Question: I work with this <URL> to enable picking on the legend :
'''
# -*- coding: utf-8 -*-
import os
import numpy as np
import matplotlib.pyplot as plt
t = np.arange(0.0, 0.2, 0.1)
y1 = 2*np.sin(2*np.pi*t)
y2 = 4*np.sin(2*np.pi*2*t)
fig = plt.figure()
ax = fig.add_subplot(111)
ax.set_title('Click on legend line to toggle line on/off')
line1, = ax.plot(t, y1, lw=2, color='red', label='1 HZ')
line2, = ax.plot(t, y2, lw=2, color='blue', label='2 HZ')
leg = ax.legend(loc='upper left', fancybox=True, shadow=True)
leg.get_frame().set_alpha(0.4)
# we will set up a dict mapping legend line to orig line, and enable
# picking on the legend line
lines = [line1, line2]
lined = dict()
for legline, origline in zip(leg.get_lines(), lines):
legline.set_picker(5) # 5 pts tolerance
lined[legline] = origline
def onpick(event):
# on the pick event, find the orig line corresponding to the
# legend proxy line, and toggle the visibility
legline = event.artist
origline = lined[legline]
vis = not origline.get_visible()
origline.set_visible(vis)
# Change the alpha on the line in the legend so we can see what lines
# have been toggled
if vis:
legline.set_alpha(1.0)
else:
legline.set_alpha(0.2)
fig.canvas.draw()
fig.canvas.mpl_connect('pick_event', onpick)
plt.show()
fig.canvas.mpl_connect('pick_event', onpick)
plt.show()
'''
What i want to know is this : how to modify this program to have only a window with the legend at the start of the program (by allowing to pick on the legend to show the plots)
Like this :

Is it possible ?
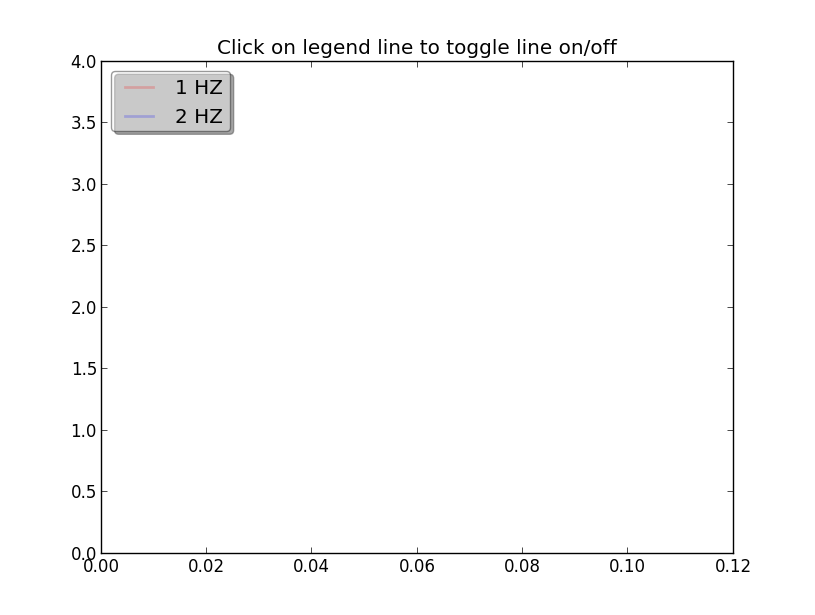
Answer: Yes, add these 4 lines the (first) 'plt.show()':
'''
line1.set_visible(False)
line2.set_visible(False)
leg.get_lines()[0].set_alpha(0.2)
leg.get_lines()[1].set_alpha(0.2)
'''